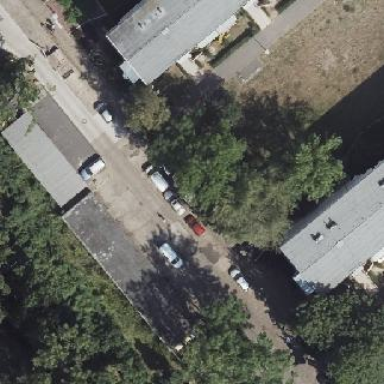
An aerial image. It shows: Group of garages.